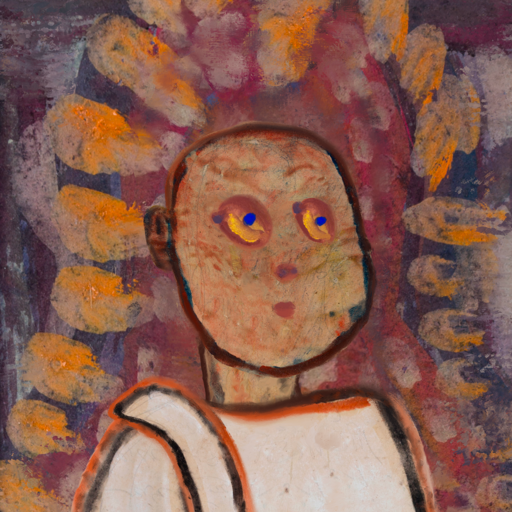
Background: Doll, Head And Neck Side: Orphan, Face Side: Mother_And_Son_Son, Bust: Roy_Bahadur, Hair Side: Blank, Head Accessory: Blank, Second Necklace: Blank, Necklace: Blank, Baby: Blank